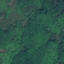
Label: Forest